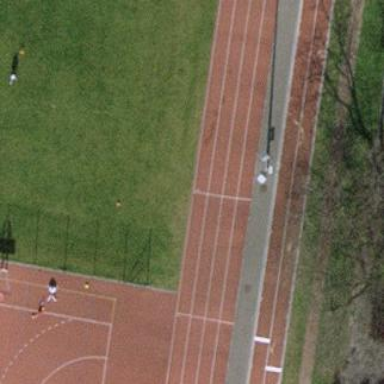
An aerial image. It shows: Long jump sport pitch.